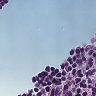
Metastatic tissue present: no